Field crop: maize
Growth stage: 2
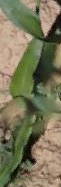
Species: maize